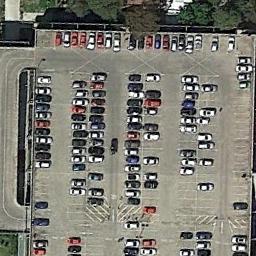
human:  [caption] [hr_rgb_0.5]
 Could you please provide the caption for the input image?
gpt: The parking lot has lots of parked cars but some parking spaces are still empty .

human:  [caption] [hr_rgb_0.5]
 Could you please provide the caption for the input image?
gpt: There are many different colored cars in the parking lot .

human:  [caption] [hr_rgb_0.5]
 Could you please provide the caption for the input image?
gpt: The parking lot is full of cars next to some trees .

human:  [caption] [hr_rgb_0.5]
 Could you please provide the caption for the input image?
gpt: Seven rows of cars were parked in the parking lot .

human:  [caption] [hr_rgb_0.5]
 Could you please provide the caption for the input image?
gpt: There are many cars on the parking lot .